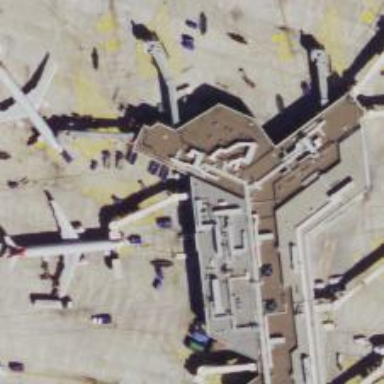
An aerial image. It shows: Airport gate.